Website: walmart
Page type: billing-address
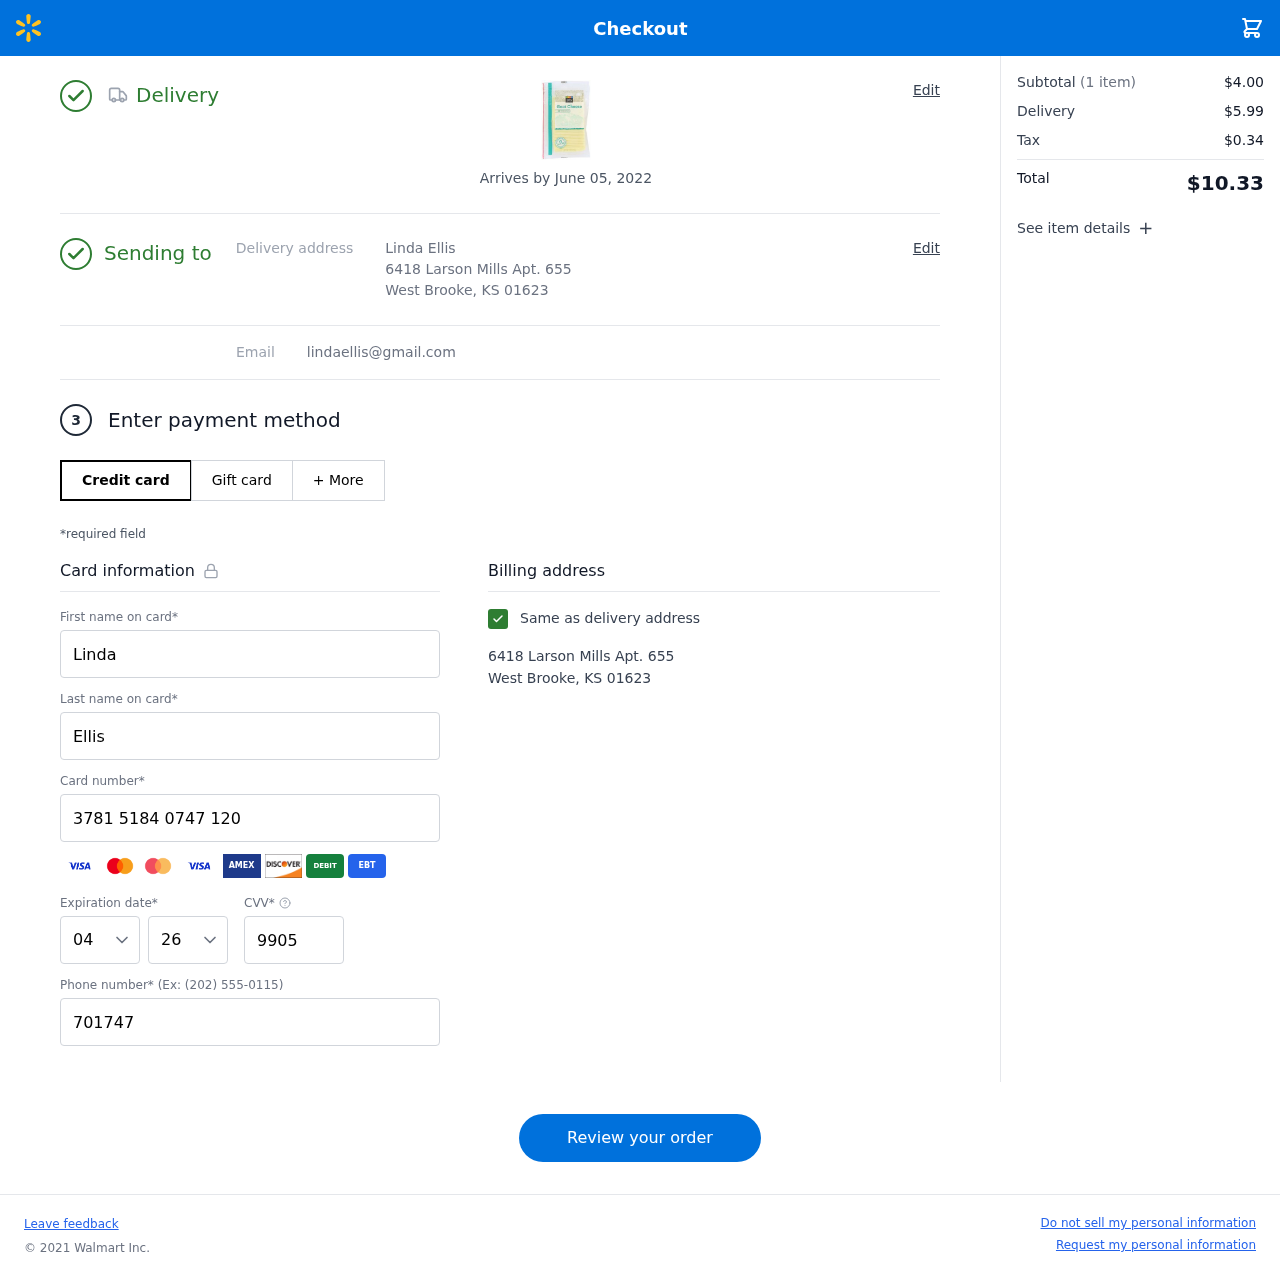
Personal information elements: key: PII_CARD_CVV
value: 9905
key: PII_CARD_EXPIRY_MONTH
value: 04
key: PII_CARD_EXPIRY_YEAR
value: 26
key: PII_CARD_NUMBER
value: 3781 5184 0747 120
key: PII_EMAIL
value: lindaellis@gmail.com
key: PII_FIRSTNAME
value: Linda
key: PII_FULLNAME
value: Linda Ellis
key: PII_LASTNAME
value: Ellis
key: PII_PHONE
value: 7017471692
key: PII_STREET
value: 6418 Larson Mills Apt. 655
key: PII_CITY_STATE_ZIP
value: West Brooke, KS 01623
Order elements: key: ORDER_DELIVERY_DATE
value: Arrives by June 05, 2022
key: ORDER_NUM_ITEMS
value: (1 item)
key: ORDER_SUBTOTAL
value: $4.00
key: ORDER_SHIPPING_COST
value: $5.99
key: ORDER_TAX
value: $0.34
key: ORDER_TOTAL
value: $10.33